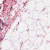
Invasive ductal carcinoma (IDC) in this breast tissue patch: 0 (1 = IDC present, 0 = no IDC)